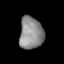
Tissue: lung
Cell type: Epithelial cells
Senescence score: 0.1429
Nuclear area (px): 747
Mean DAPI intensity: 139.787